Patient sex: F
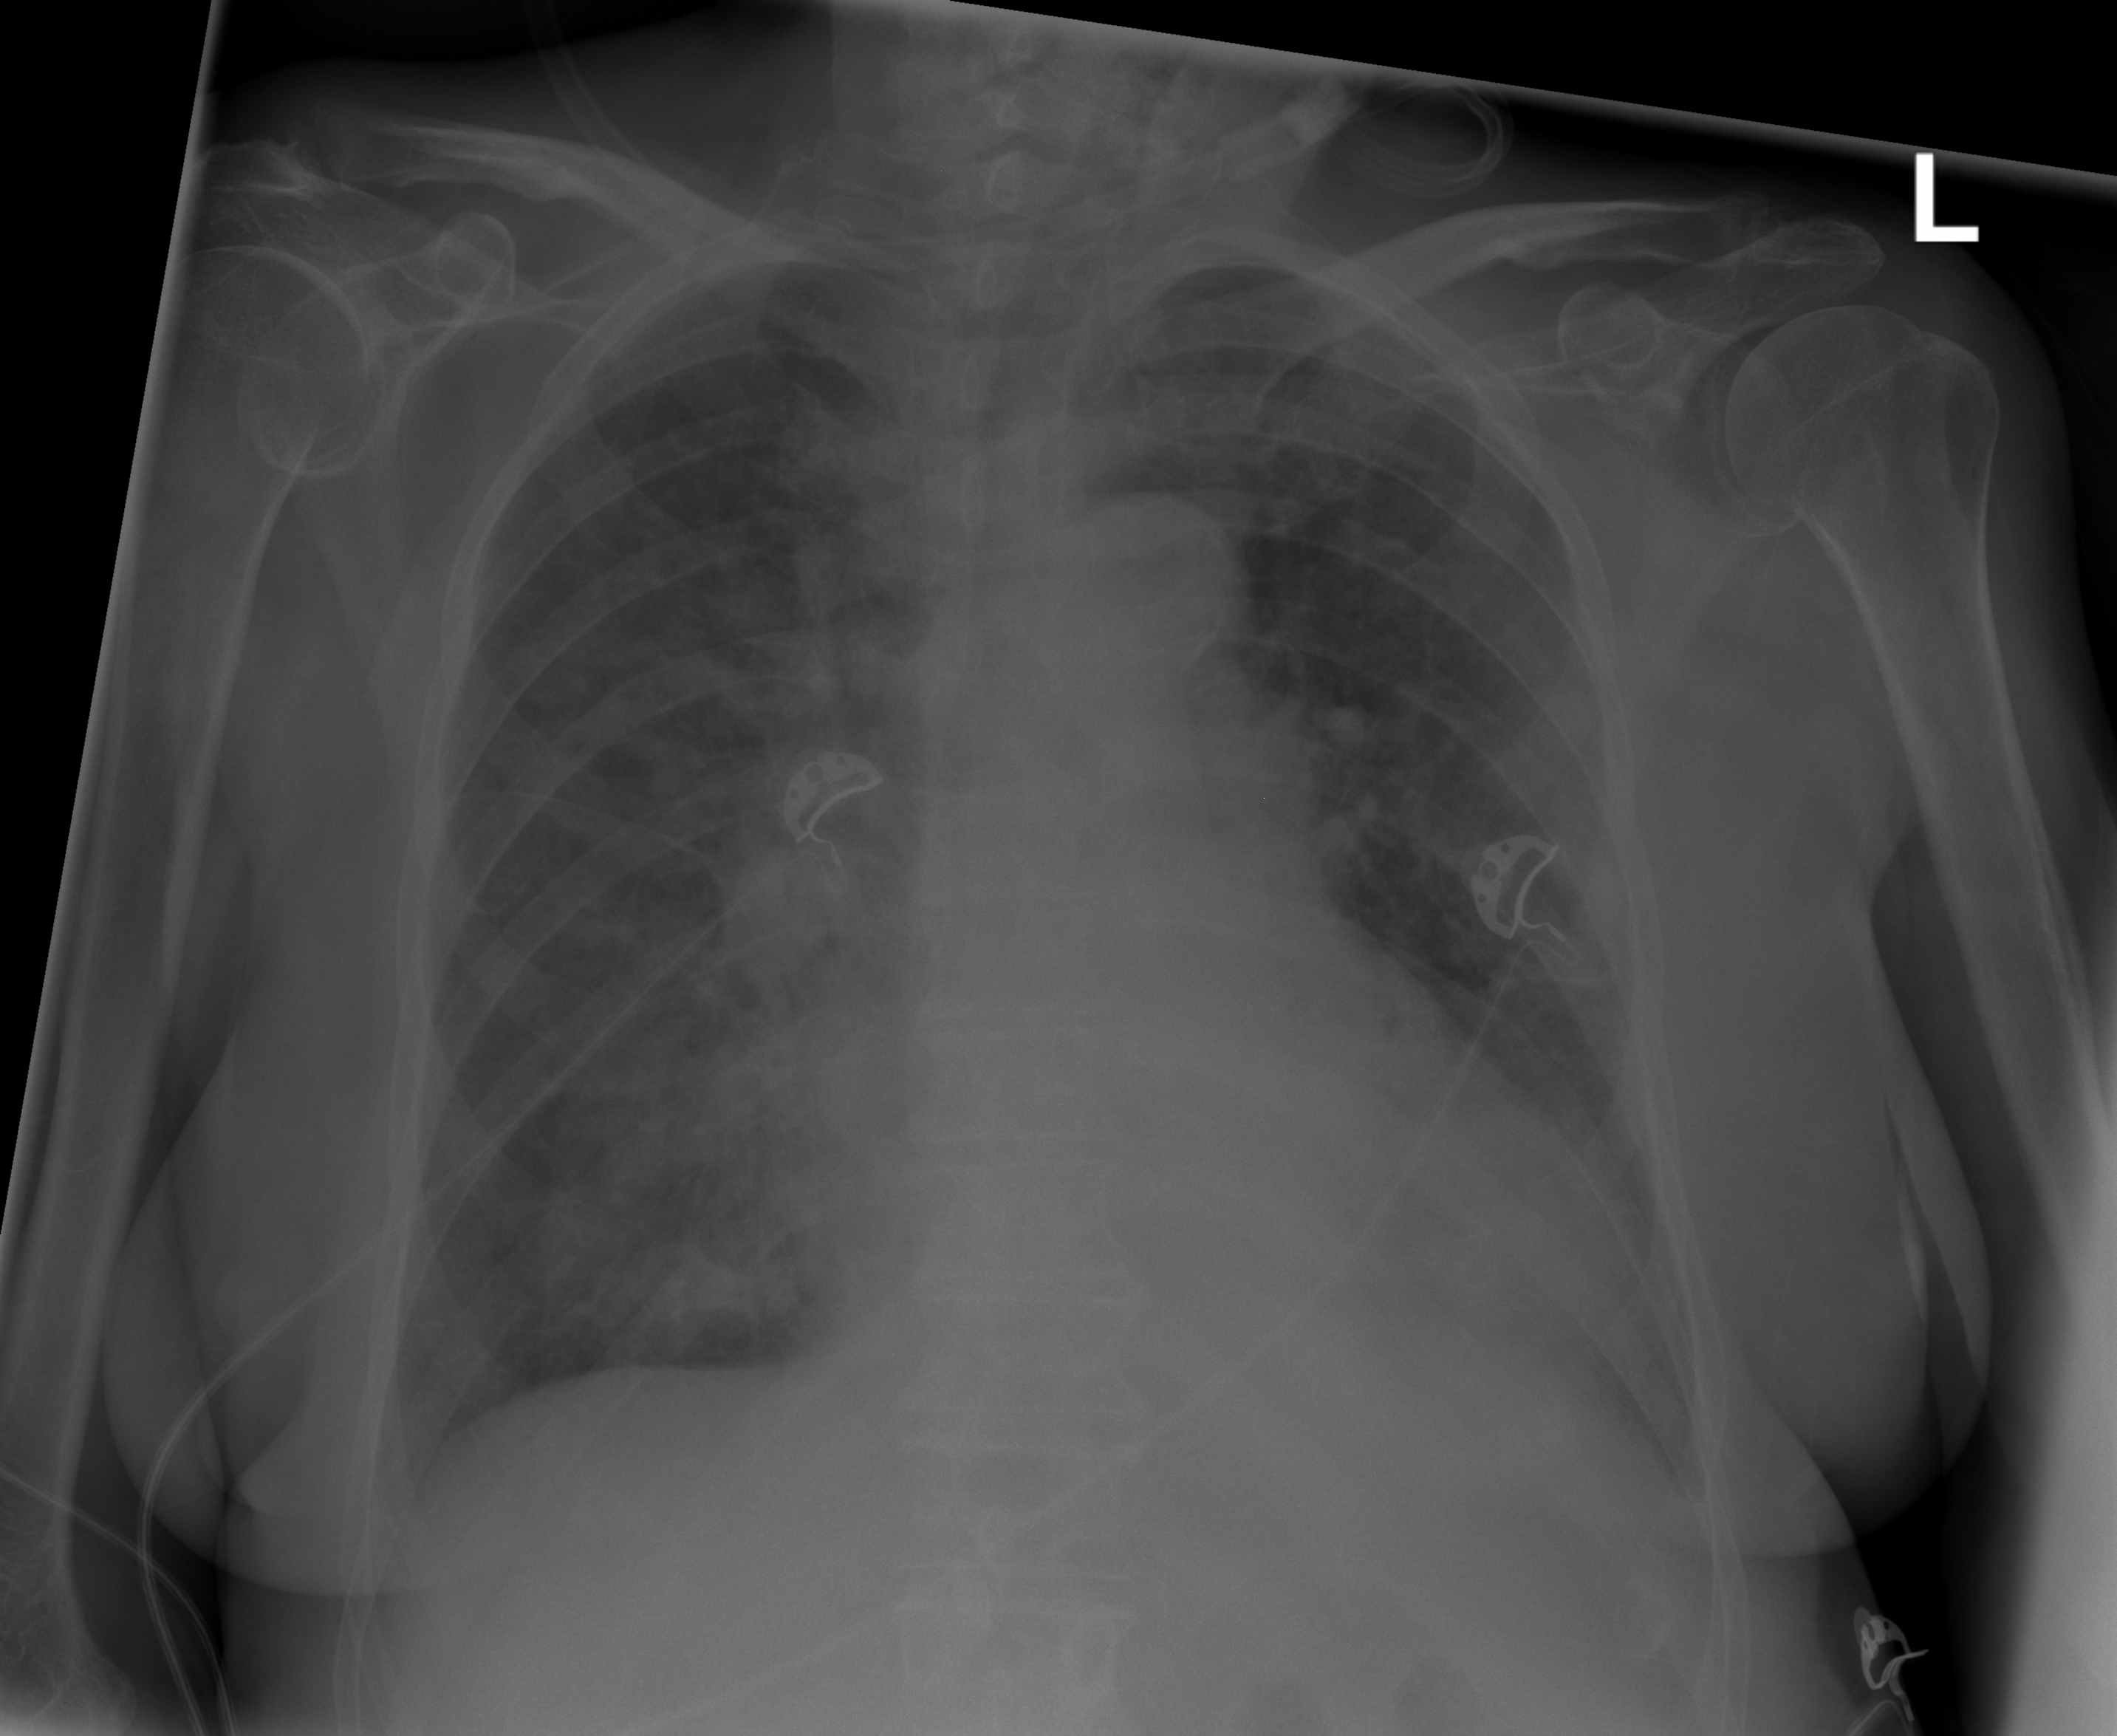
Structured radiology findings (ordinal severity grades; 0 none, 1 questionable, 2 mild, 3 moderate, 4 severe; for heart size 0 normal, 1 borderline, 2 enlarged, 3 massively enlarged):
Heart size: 2
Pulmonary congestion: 2
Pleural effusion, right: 0
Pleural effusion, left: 0
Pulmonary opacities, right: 1
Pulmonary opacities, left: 0
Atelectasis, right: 0
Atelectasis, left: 1